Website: bh-photo
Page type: address-validator
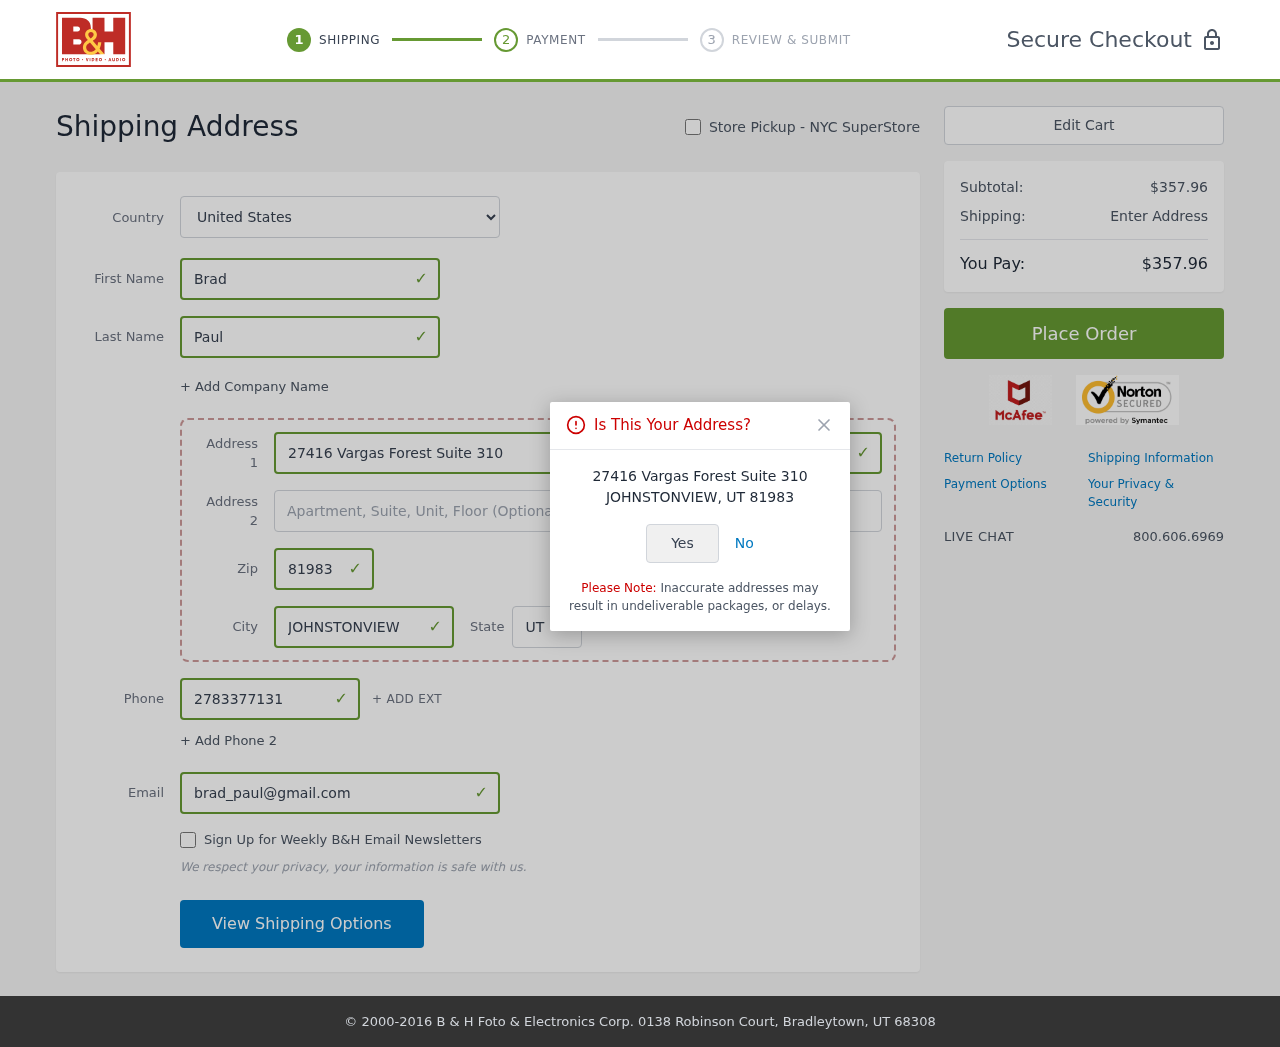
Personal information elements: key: PII_CITY
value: Johnstonview
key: PII_COUNTRY
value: United States
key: PII_EMAIL
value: brad_paul@gmail.com
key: PII_FIRSTNAME
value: Brad
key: PII_LASTNAME
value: Paul
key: PII_PHONE
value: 2783377131
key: PII_POSTCODE
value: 81983
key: PII_STATE_ABBR
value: UT
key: PII_STREET
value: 27416 Vargas Forest Suite 310
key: PII_CITY_CONFIRM
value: JOHNSTONVIEW
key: PII_POSTCODE_FULL
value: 81983
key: PII_POSTCODE_NUMERIC
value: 81983
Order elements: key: ORDER_SUBTOTAL
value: $357.96
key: ORDER_TOTAL
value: $357.96